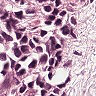
Metastatic tissue present: yes